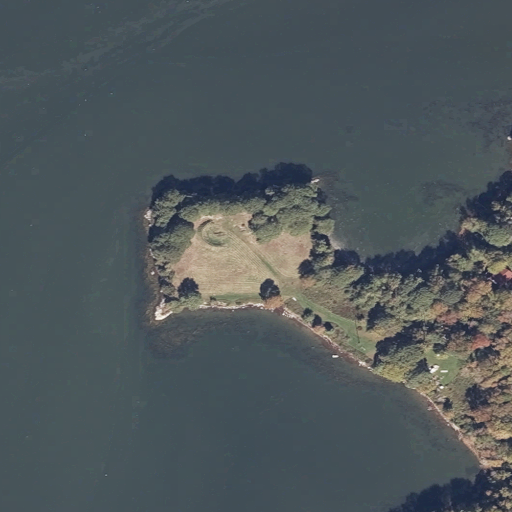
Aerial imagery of cape in Maine named Fort Point containing open water, herbaceous wetlands, grassland, evergreen forest, barren land, mixed forest, and open development